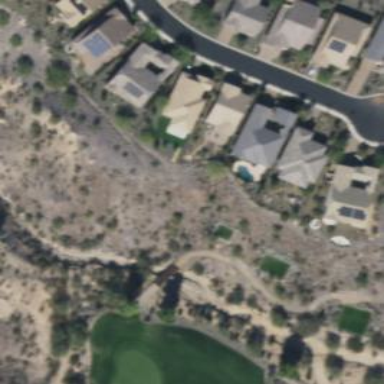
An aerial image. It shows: Golf tee on grassy land.